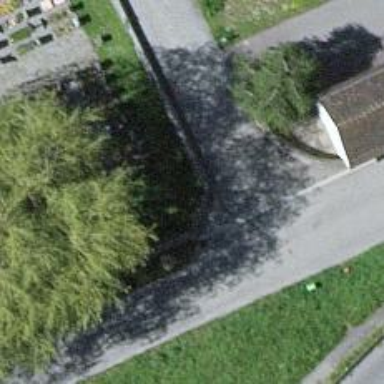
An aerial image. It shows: Historical site featuring war memorial.